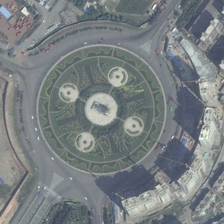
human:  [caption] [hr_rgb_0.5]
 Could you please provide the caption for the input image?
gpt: many buildings are around a circle square .

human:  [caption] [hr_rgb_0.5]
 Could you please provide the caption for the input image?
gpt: many buildings are around a circle square .

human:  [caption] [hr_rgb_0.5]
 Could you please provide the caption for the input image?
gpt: many buildings are around a circle square .

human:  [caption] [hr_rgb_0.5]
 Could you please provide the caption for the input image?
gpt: many buildings are around a circle square .

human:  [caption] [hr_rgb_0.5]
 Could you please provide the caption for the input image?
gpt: many buildings are around a circle square .